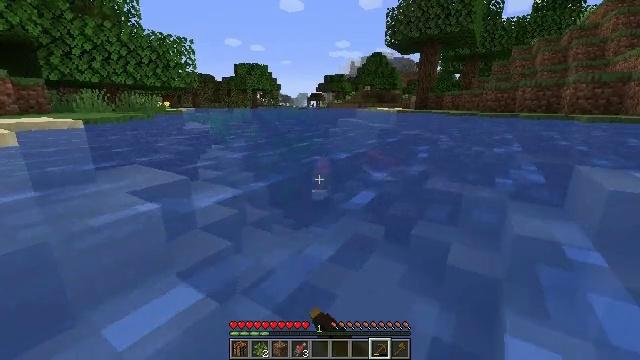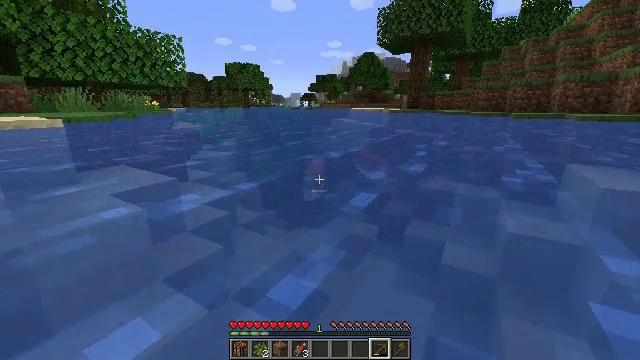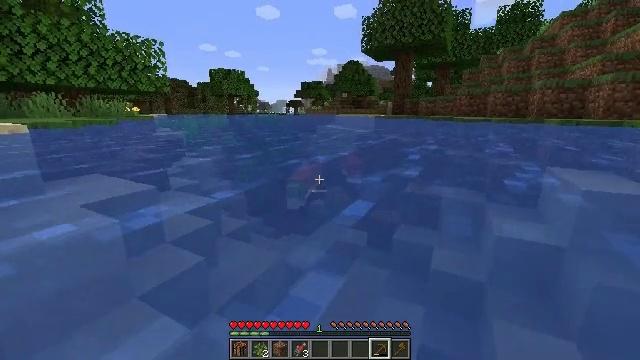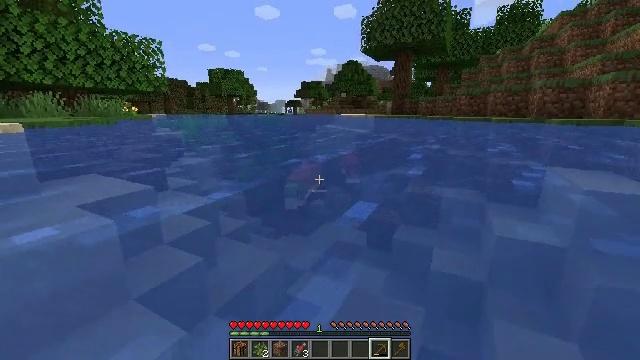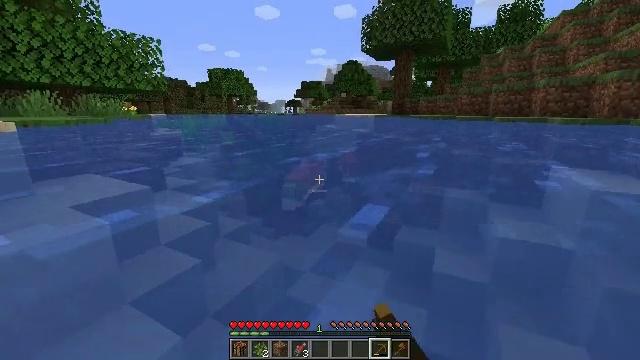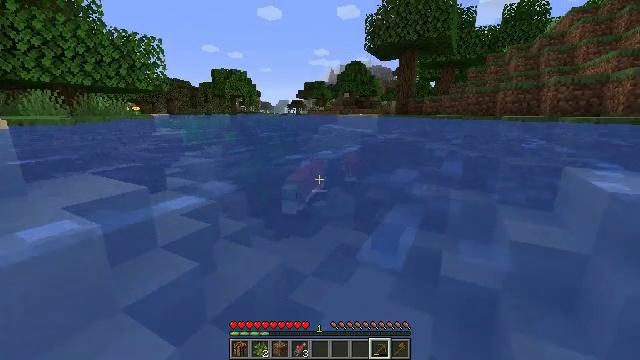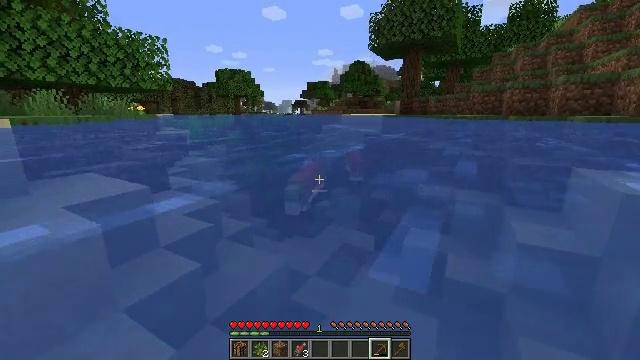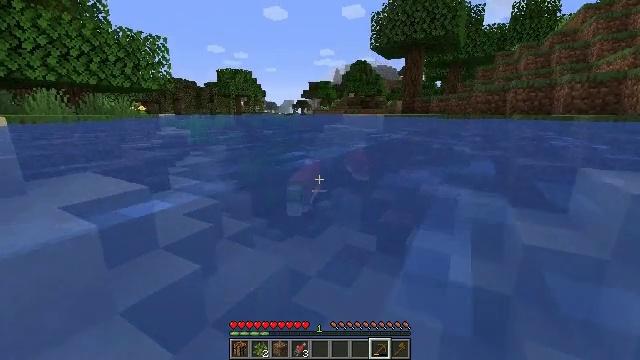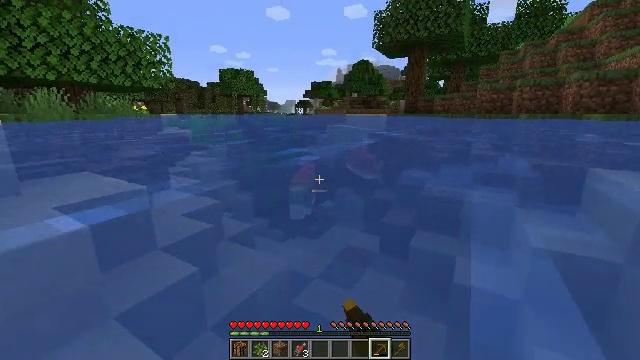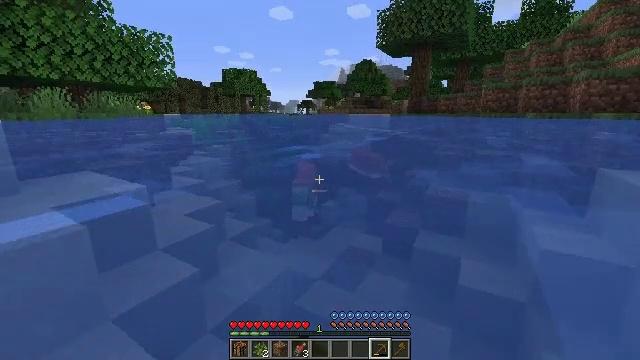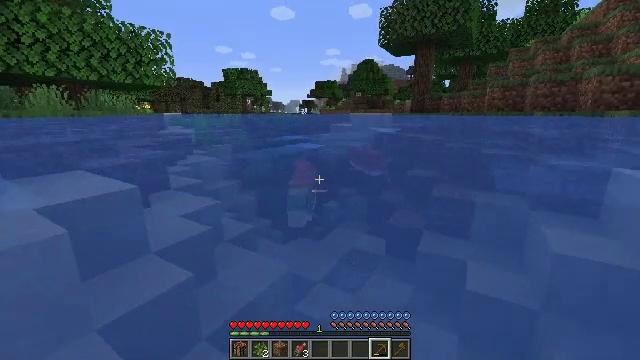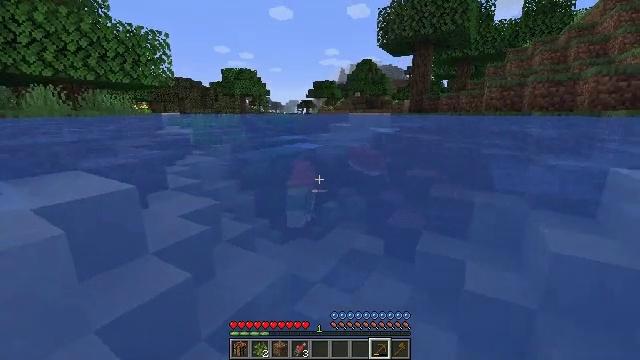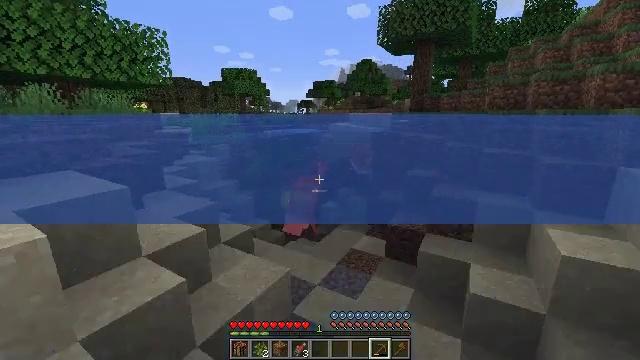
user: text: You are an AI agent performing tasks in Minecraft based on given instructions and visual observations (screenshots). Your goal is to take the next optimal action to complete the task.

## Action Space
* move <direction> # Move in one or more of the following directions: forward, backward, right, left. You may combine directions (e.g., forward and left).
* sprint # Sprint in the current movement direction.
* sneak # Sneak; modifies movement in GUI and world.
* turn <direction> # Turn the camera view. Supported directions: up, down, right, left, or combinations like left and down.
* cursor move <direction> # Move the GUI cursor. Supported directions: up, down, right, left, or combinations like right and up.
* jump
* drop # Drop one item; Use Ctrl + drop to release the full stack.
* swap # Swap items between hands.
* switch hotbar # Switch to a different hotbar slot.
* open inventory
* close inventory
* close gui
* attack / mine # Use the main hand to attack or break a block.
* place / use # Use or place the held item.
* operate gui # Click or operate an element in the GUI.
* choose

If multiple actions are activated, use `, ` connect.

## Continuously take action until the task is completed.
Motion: motion action
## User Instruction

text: Hunt a salmon.
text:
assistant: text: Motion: move forward, turn right, attack / mine
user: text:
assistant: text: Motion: move forward, turn right and up
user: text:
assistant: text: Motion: move forward, attack / mine
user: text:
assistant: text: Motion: move forward, attack / mine
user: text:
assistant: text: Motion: move forward, attack / mine
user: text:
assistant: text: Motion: move forward
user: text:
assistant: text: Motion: move forward, attack / mine
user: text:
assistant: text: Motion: move forward, attack / mine
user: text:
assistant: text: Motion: move forward, attack / mine
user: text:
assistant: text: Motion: move forward, attack / mine
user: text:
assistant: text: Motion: move forward, attack / mine
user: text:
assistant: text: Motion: move forward, attack / mine
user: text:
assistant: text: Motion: attack / mine